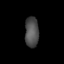
Tissue: lung
Cell type: T cells
Senescence score: 0.1885
Nuclear area (px): 406
Mean DAPI intensity: 78.616